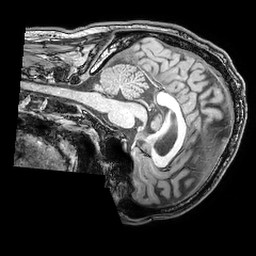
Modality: T1w
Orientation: sagittal
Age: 40
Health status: ill
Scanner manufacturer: philips
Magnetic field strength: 3 T
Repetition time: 0.007 s
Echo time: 0.0035 s